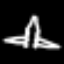
Label: airplane